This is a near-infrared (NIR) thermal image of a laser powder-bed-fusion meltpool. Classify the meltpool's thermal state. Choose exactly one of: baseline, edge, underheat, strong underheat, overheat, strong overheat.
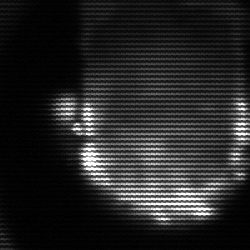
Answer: baseline